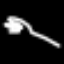
Label: fork